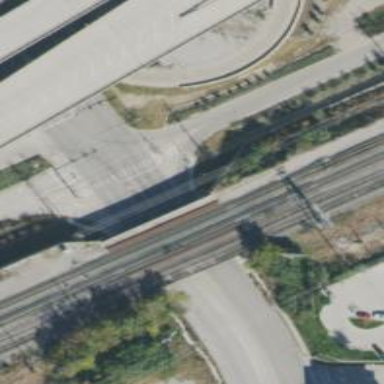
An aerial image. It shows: Railway bridge leading to railway yard.